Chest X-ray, AP view. Patient: 24 years old, sex M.
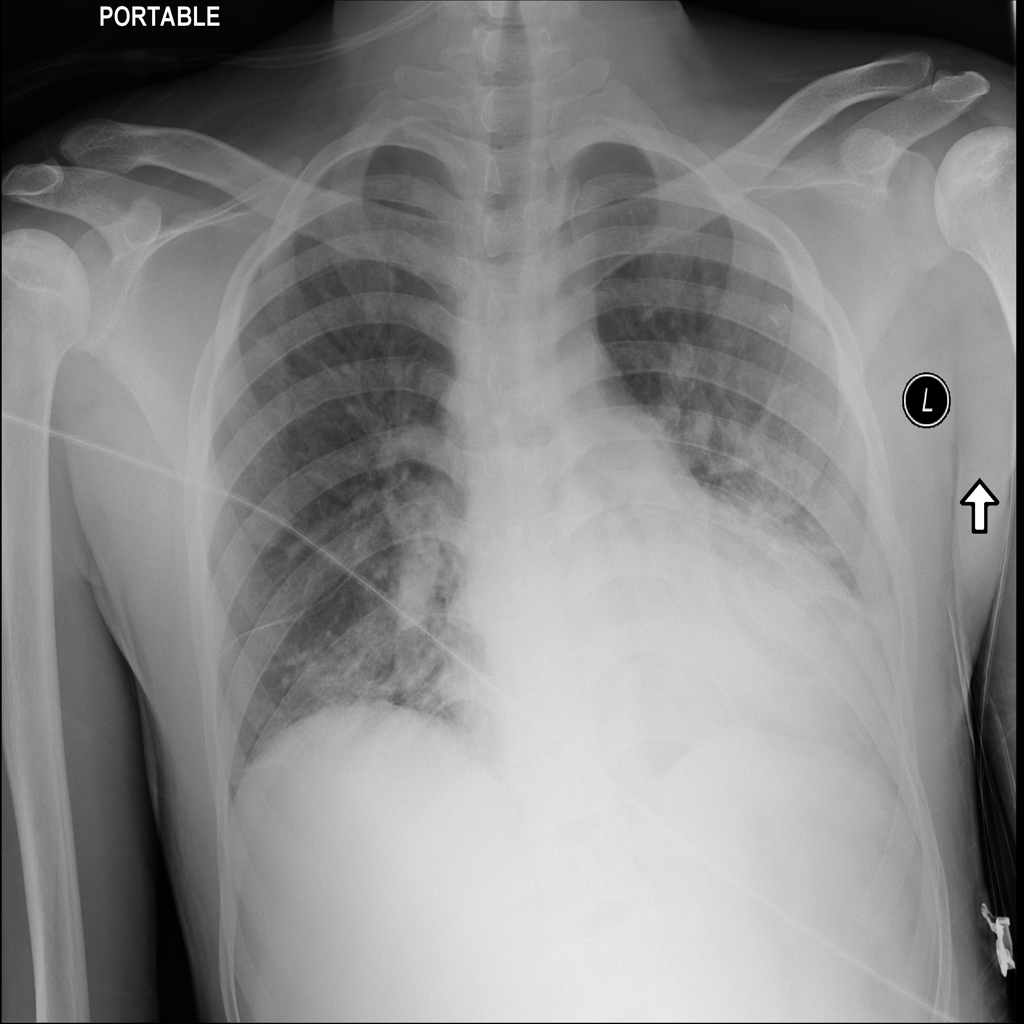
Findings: No Finding